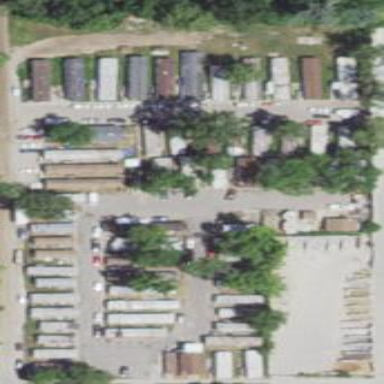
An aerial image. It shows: Residential area designated as trailer park.